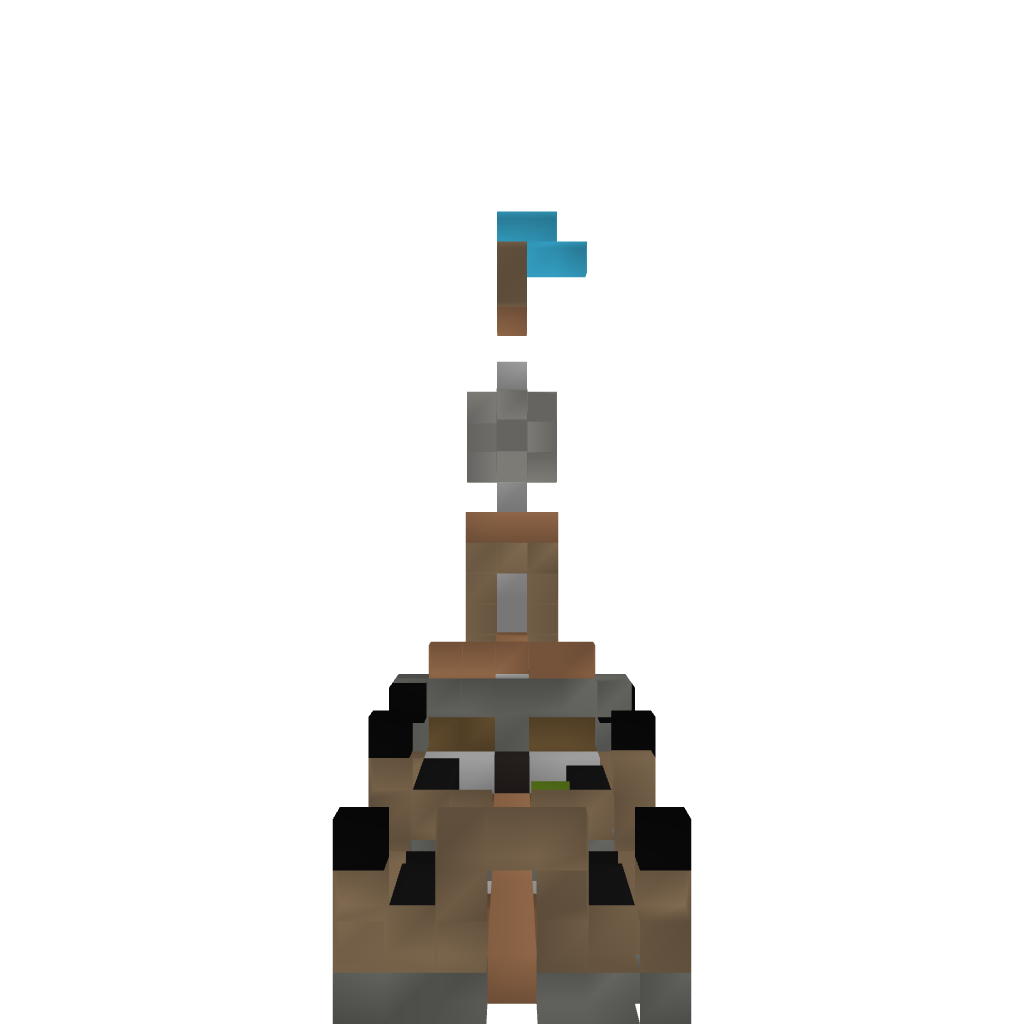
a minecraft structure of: Pumpkin &amp; Melon Farm